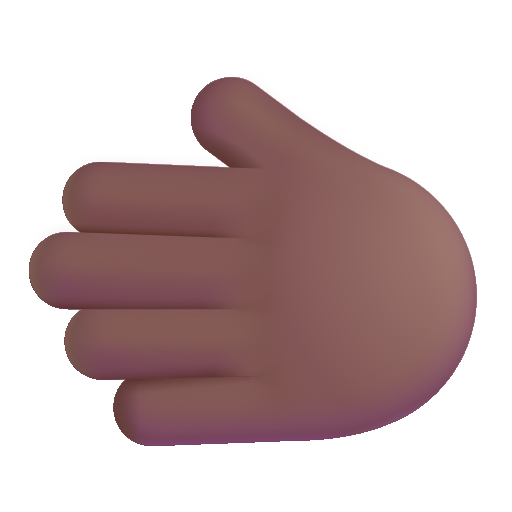
leftwards hand color  dark